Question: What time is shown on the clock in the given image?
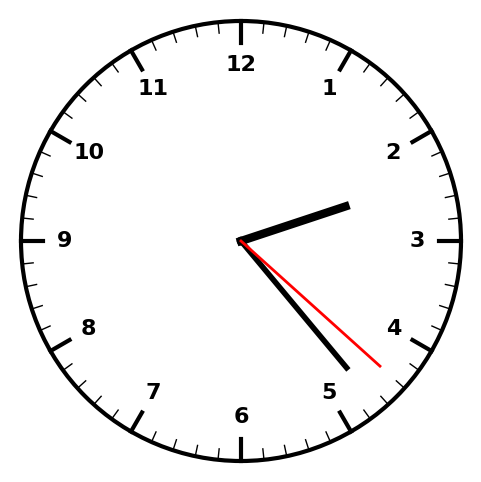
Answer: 02:23:22